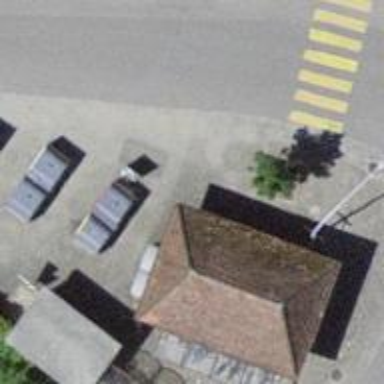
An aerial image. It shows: Recycling container for recycling.